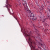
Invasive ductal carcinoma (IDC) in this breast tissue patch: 0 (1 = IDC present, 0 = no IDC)